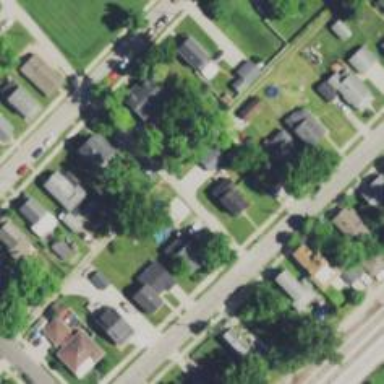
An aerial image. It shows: Alley classified as service road.